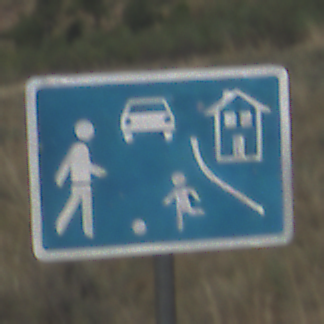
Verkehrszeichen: BeginnVerkehrsberuhigterBereich
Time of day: Midday
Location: Outdoor (Nature)
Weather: PartlyCloudy
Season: NotSpecified
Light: Natural